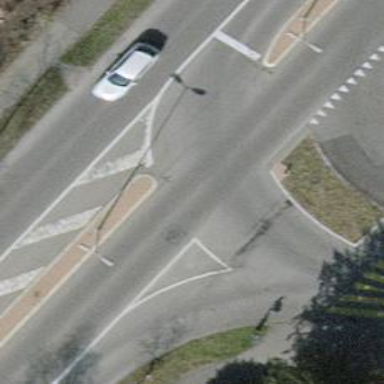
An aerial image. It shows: Secondary road with separate asphalt sidewalk.